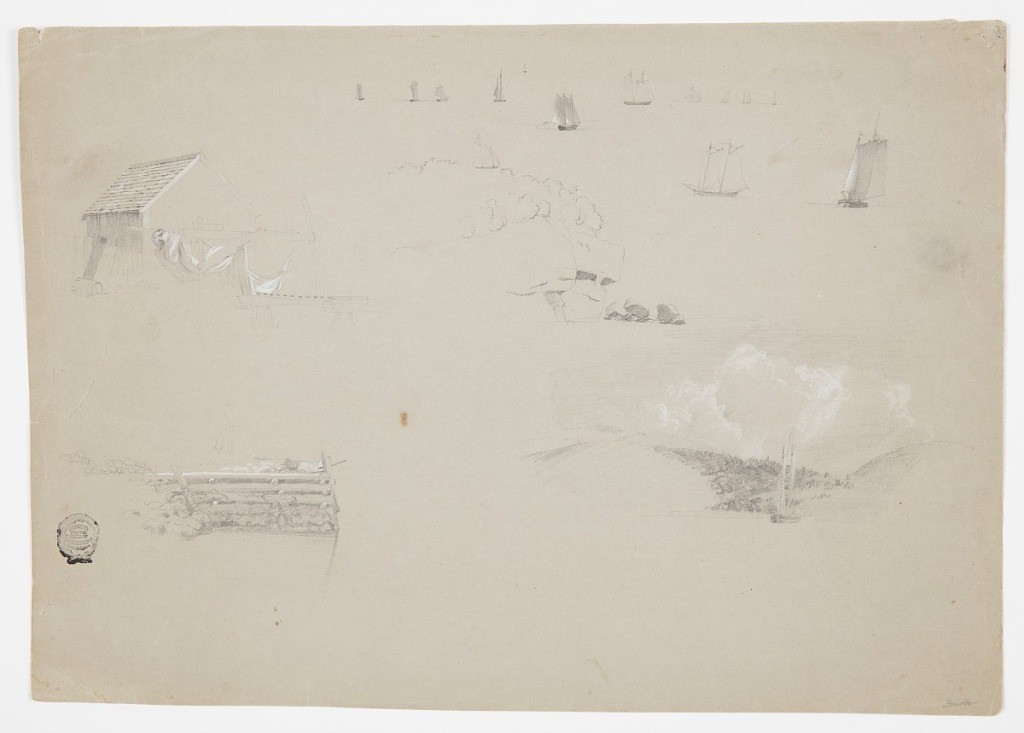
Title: Coastal Views, Maine or Canada
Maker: Frederic Edwin Church, American, 1826–1900
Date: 1850–55
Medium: Graphite and white gouache on gray wove paper
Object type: Drawing
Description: Mixed sketches showing views around the coast of Mt. Desert Island in Maine, or Grand Manan Island in New Brunswick, Canada. Along the upper margin, fourteen sailboats are sketches from various angles and at various distances. Some appear to be grouped together. At upper left, a small wooden cabin with a shingle roof with scaffolidng nearby, upon which clothing or other linens dry. At upper center, a rocky cliff with large boulders is shown along the edge of a body of water. At lower left, a dock made up of horizontal logs is visible, with a faint sailboat just beyond it, while at lower right, a sailboat is viewed in front of a rolling, wooded coastline with white, billowing clouds above it.